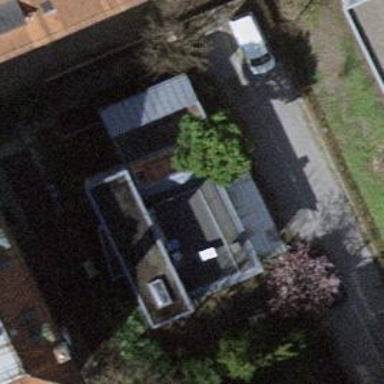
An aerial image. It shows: Balcony as part of building.